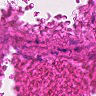
Metastatic tissue present: no